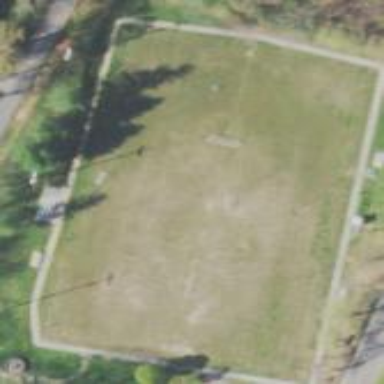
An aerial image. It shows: Soccer pitch for leisure land activities.